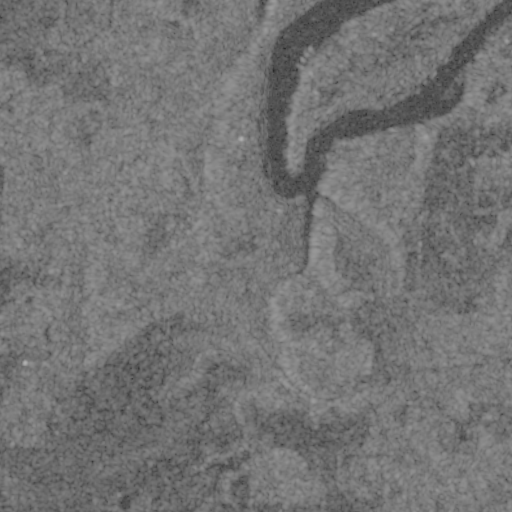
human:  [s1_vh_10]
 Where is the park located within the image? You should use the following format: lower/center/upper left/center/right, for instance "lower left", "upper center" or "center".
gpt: The park is located in the upper right of the image.
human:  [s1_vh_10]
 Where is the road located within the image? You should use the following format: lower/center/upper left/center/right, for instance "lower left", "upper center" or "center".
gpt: There is no road in the image.

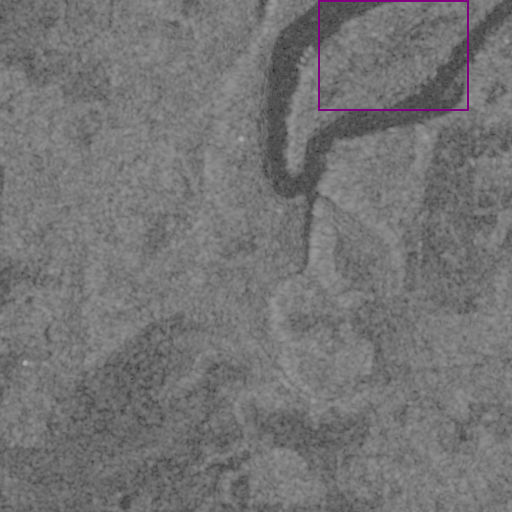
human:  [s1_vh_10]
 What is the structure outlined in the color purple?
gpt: The structure outlined in purple is a park.
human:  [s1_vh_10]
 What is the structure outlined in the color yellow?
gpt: There is no yellow outline.